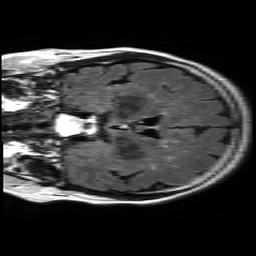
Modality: FLAIR
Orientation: coronal
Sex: female
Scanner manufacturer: philips
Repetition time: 11 s
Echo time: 0.125 s